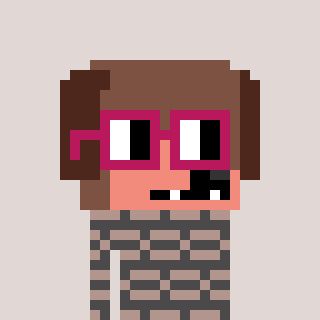
a pixel art character with square dark red glasses, a dog-shaped head and a grayscale-colored body on a warm background